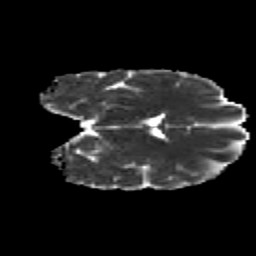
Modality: MD
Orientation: coronal
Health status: healthy
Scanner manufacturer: siemens
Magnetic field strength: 3 T
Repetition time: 12 s
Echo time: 0.092 s